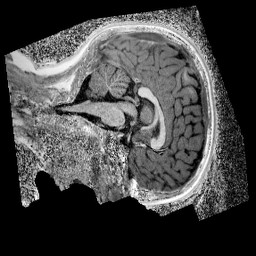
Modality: UNIT1_denoised
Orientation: sagittal
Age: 9
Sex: male
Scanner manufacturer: siemens
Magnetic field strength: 3 T
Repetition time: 4 s
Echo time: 0.00299 s